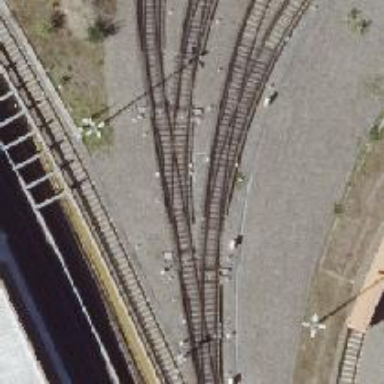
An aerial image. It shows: Yard used for servicing electrified rail. The rail is electrified from the top.